Field crop: tomato
Growth stage: 1
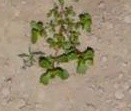
Species: portulaca